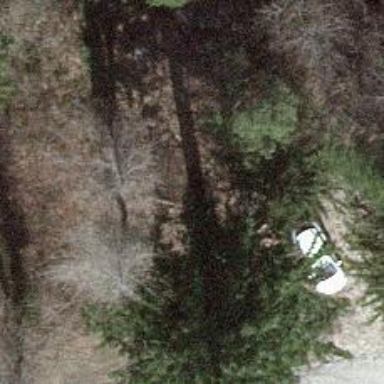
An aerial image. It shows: Picnic table located in leisure land area.